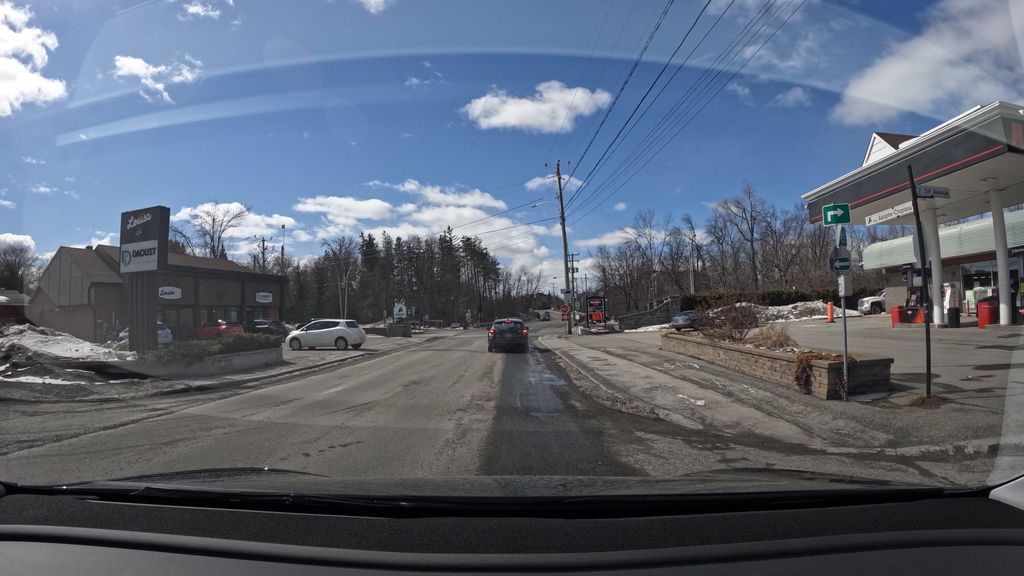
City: montreal